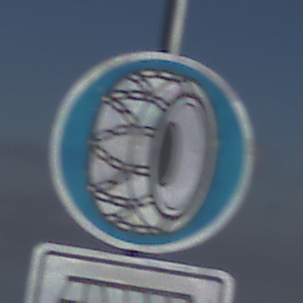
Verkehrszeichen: SchneekettenVorgeschrieben
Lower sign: HinweisDurchSinnbild13
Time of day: MorningAfternoon
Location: Outdoor (Nature)
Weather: PartlyCloudy
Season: NotSpecified
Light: Natural